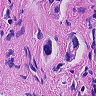
Metastatic tissue present: yes